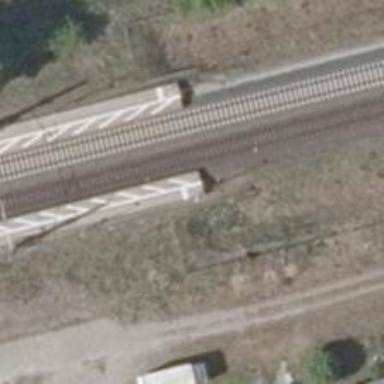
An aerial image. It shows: Railway with electrified contact lines.